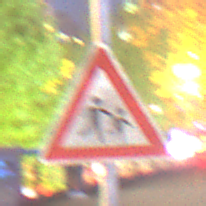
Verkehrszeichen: KinderLinks
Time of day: Night
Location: Outdoor (Urban)
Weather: PartlyCloudy
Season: NotSpecified
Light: Natural